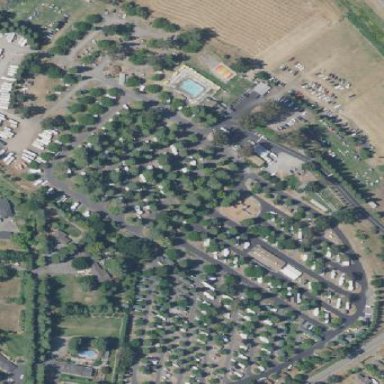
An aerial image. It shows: Campsite where tents and caravans are allowed.